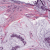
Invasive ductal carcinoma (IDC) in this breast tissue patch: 1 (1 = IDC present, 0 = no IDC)